Question: I want to create a scatter plot, but the scale of the axes is messed up. I want it to have an increasing order, but in the plot y = 7 lies between y = 8.8 and y = 11.8.
It is a bit difficult to explain, so I uploaded a picture of the plot to

'''
splot <- ggplot(df, aes(x_val, y_val)) + geom_point() + ggtitle(title) + xlab(label) + ylab(label)
df looks like that
x_val y_val x_min x_max y_min y_max series
1 8.<PHONE> 7.<PHONE> 7.43370308695577 9.09442211304423 5.62731954407747 8.69380365592253 1IWG
2 10.<PHONE> 8.<PHONE> 8.43774194466477 11.6266036553352 6.97682936735609 10.7813350326439 1J4N
3 13.4994332665331 11.8238683366733 12.4200921869666 14.5787743460995 9.99549351881522 13.6522431545315 1KPL
'''
Thanks for any help.
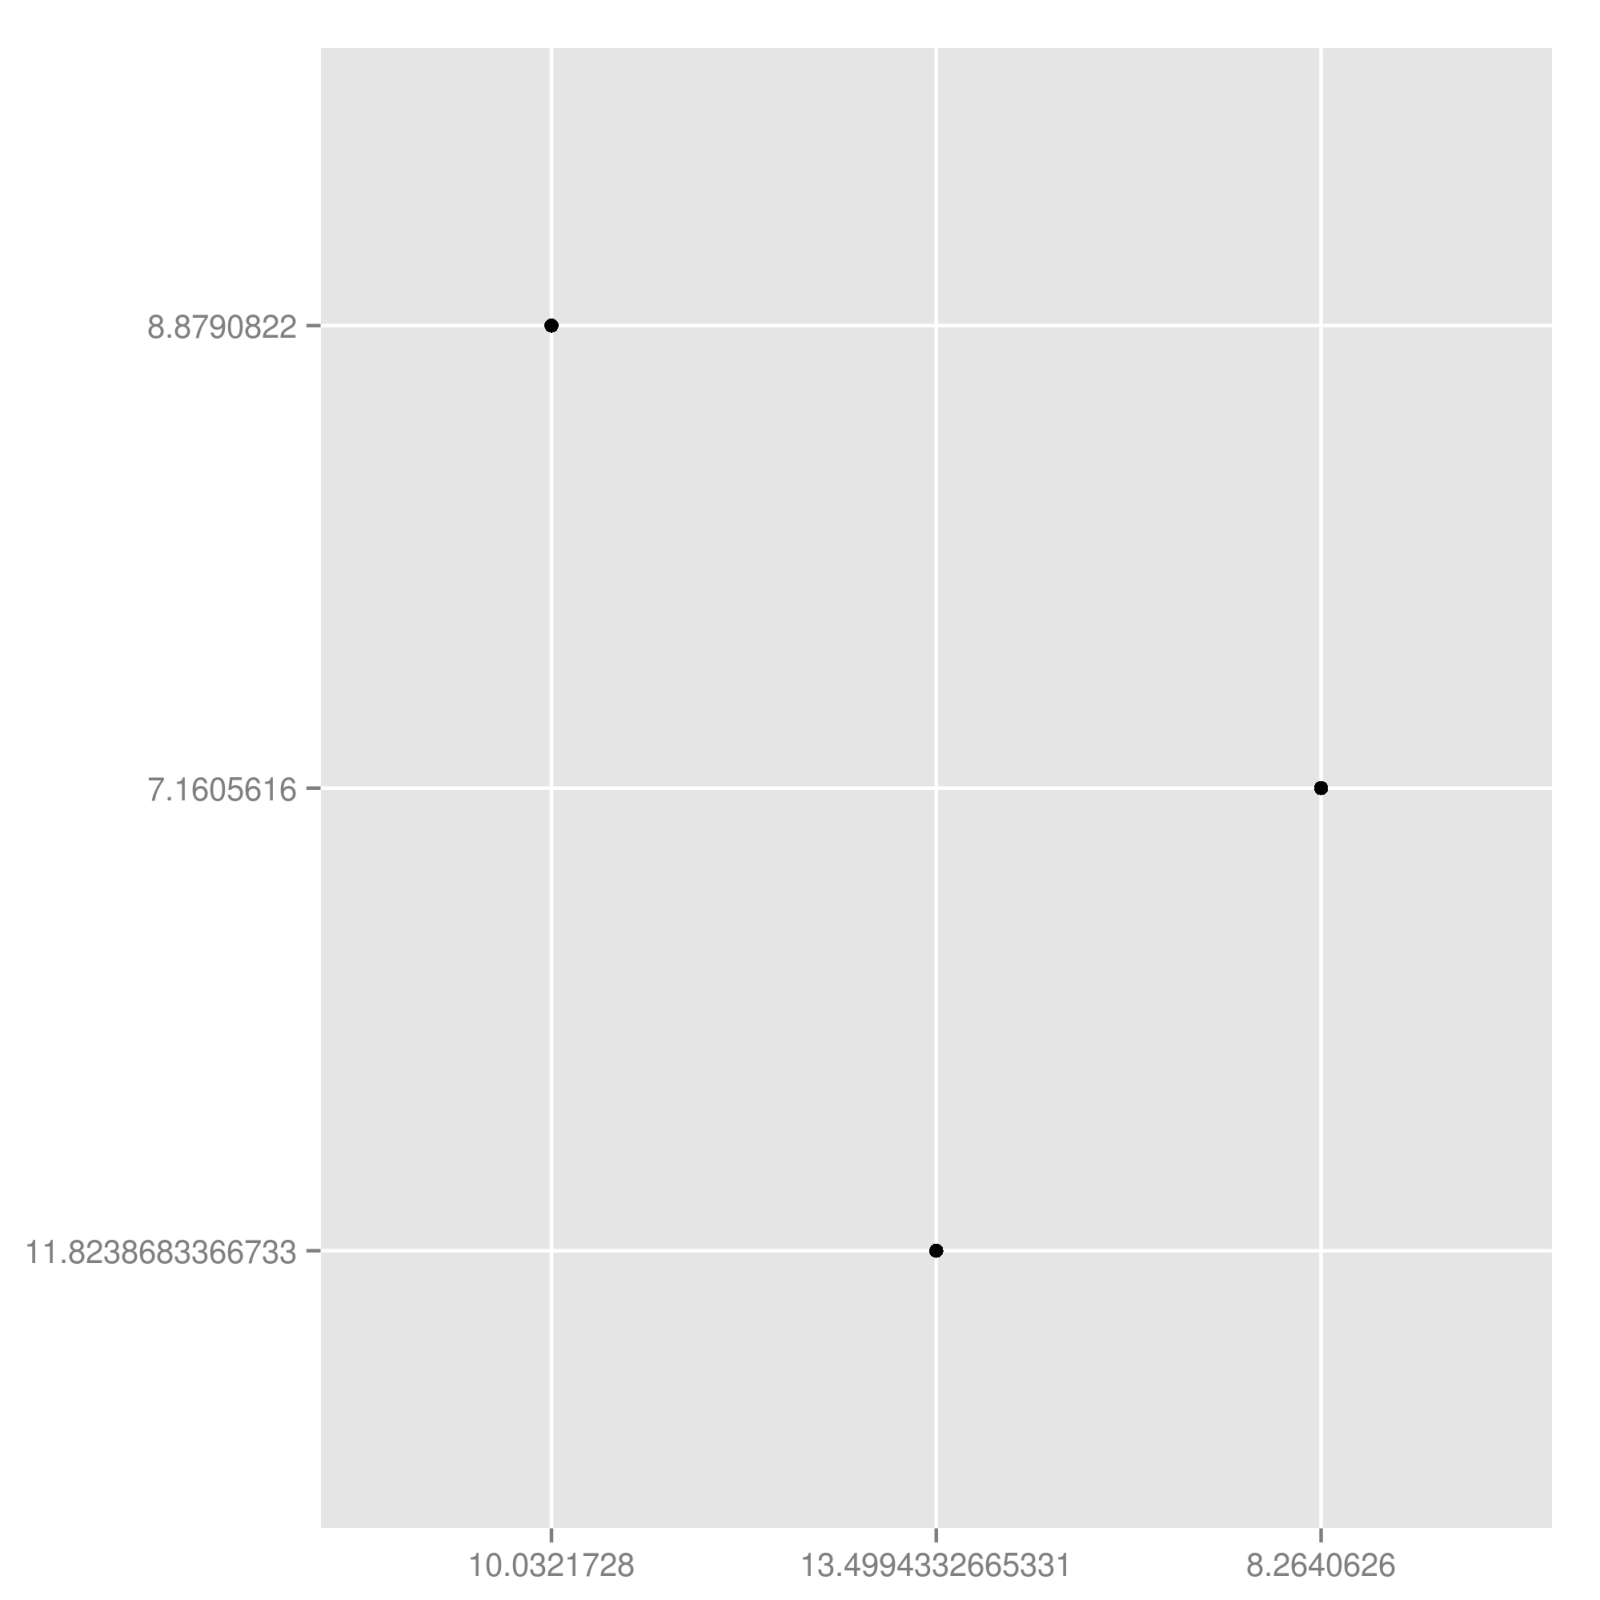
Answer: Use 'str(df)' to examine your data frame 'df'. If the variables you are trying to plot are factors, then use 'as.numeric()' to convert them so that they are interpreted as numbers. Or you can try to specify that they are numeric when you create your data set, depending on how the frame is defined.